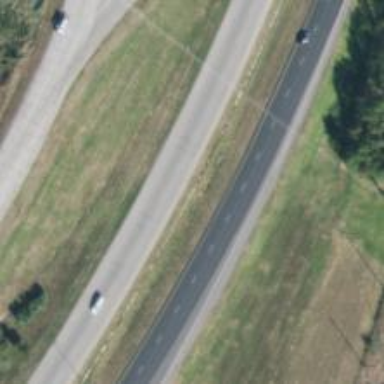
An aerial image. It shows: This image shows trunk highway that functions as expressway.